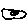
Label: star